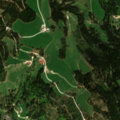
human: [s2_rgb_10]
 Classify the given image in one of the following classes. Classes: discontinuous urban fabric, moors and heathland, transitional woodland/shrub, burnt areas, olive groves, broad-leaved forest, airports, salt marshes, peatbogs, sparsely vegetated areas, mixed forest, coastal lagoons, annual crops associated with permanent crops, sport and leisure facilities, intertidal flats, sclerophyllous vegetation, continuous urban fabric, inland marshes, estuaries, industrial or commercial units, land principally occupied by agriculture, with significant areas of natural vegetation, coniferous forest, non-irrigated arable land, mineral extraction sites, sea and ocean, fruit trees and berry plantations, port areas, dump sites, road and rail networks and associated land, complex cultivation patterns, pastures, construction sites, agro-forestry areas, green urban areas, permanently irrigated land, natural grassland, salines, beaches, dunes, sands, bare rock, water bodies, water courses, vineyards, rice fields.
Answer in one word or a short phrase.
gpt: pastures, land principally occupied by agriculture, with significant areas of natural vegetation, mixed forest